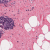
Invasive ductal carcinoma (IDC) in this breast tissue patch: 0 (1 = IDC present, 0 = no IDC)